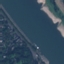
Label: River